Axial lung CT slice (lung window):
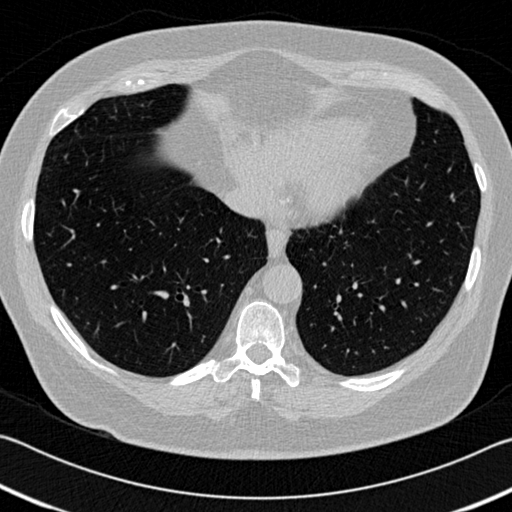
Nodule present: no